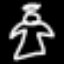
Label: angel